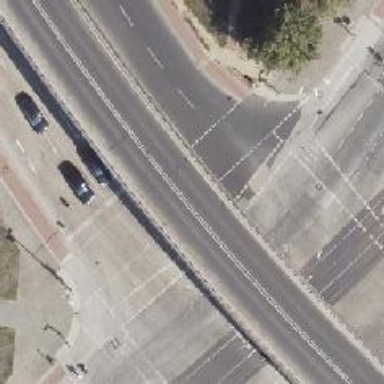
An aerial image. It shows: Secondary road with asphalt surface. There is cycle track on the right side of the road.